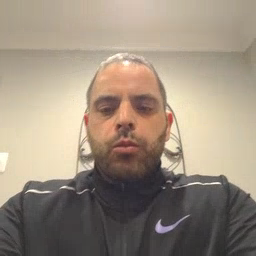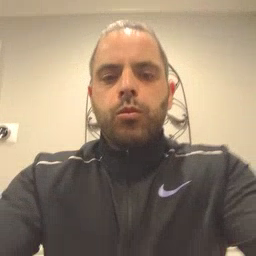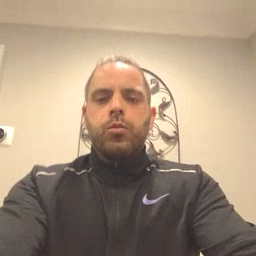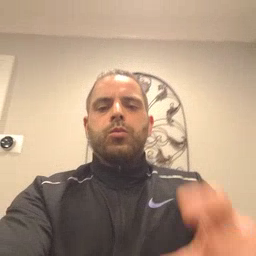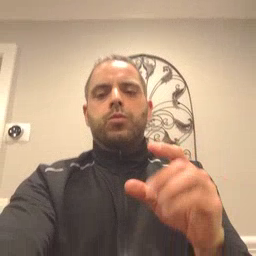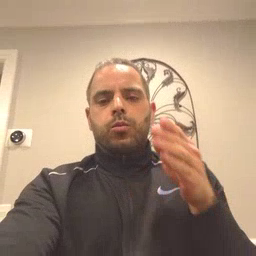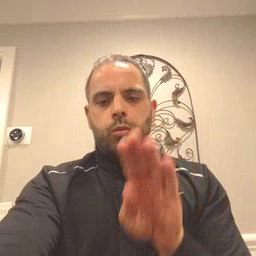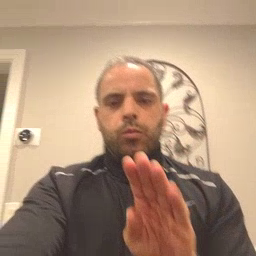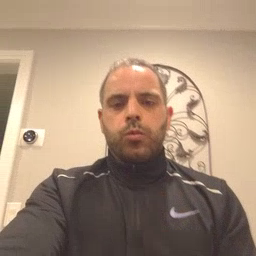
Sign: close